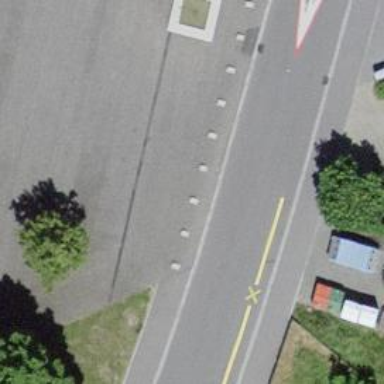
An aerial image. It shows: Bollard made of concrete.